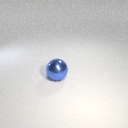
large blue metal sphere